Question: Yes, the title is correct. Is there a way to code review a project that exists in TFS (Microsoft's Team Foundation Server) from a user's computer that is connected to that TFS repository via an SVN Bridge?
(related: an SVN Bridge is a tool that allows the use of Subversion tools to connect to an TFS repository)
Why? Because we have developers that highly defend (to their death) the use of SVN over TFS. And these senior developers will be doing the code reviews of checkins from the the 3rd party vendor.
The problem is that the project currently resides in TFS, and will remain there (per CTO's instructions). We are allowed an SVN Bridge, but yet it is not clear to me if any of these code review tools support such a cross-platform.
How would it? Well, I would think that it would know the files in the code review package. Why can't it compare those files to an SVN directory instead of an TFS?
What prompted me to think of this environment is this demo of Code Collaborator:
<URL>
Screenshot:

Notice that at the begining, it asks for what repository to review? What if the remote team chooses TFS, and the local team chooses SVN? Yes, I'll ping their technical support for that question. But I also wanted to post the question here for anyone that may have a similar setup.
Thanks in advance.
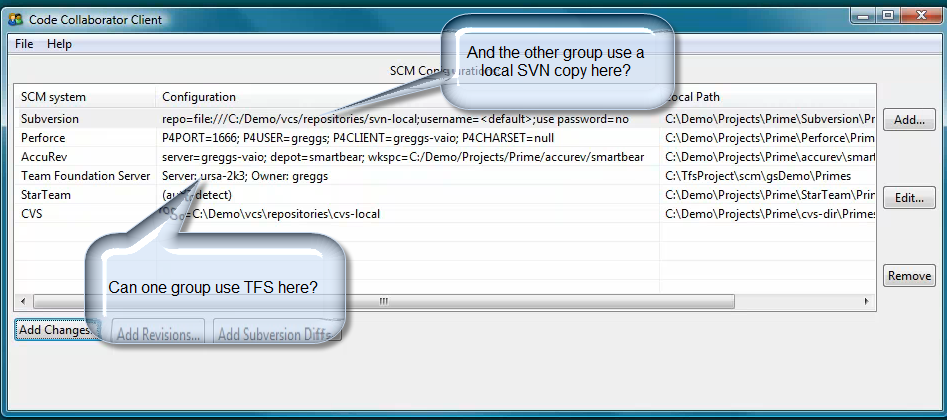
Answer: If your svn bridge software is sufficiently advanced, Code Collaborator will just see the repo as a svn repo, so there's no problem. The Code Collaborator Clients (GUI and commandline) all exec a subversion commandline client (that you can specify the path and name of) to get their information. If you turn on the debugging log (via --debug on the commandline or via the Help menu in the GUI) you can even see exactly what svn commands are being executed. As long as those have output compatible with 'real' subversion, you should be fine as your client will just see it as a svn repository.
Since the author of a review is usually the only person to add files to a review, the issue of trying to compare files in TFS to files in Subversion-bridged-to-TFS in the same review shouldn't come up - which is good, because that would actually not work since the files are in two different SCMs. As long as a single author sticks to one SCM or the other, you should be fine.
(PS: I work for SmartBear doing IT, development, and tech support)